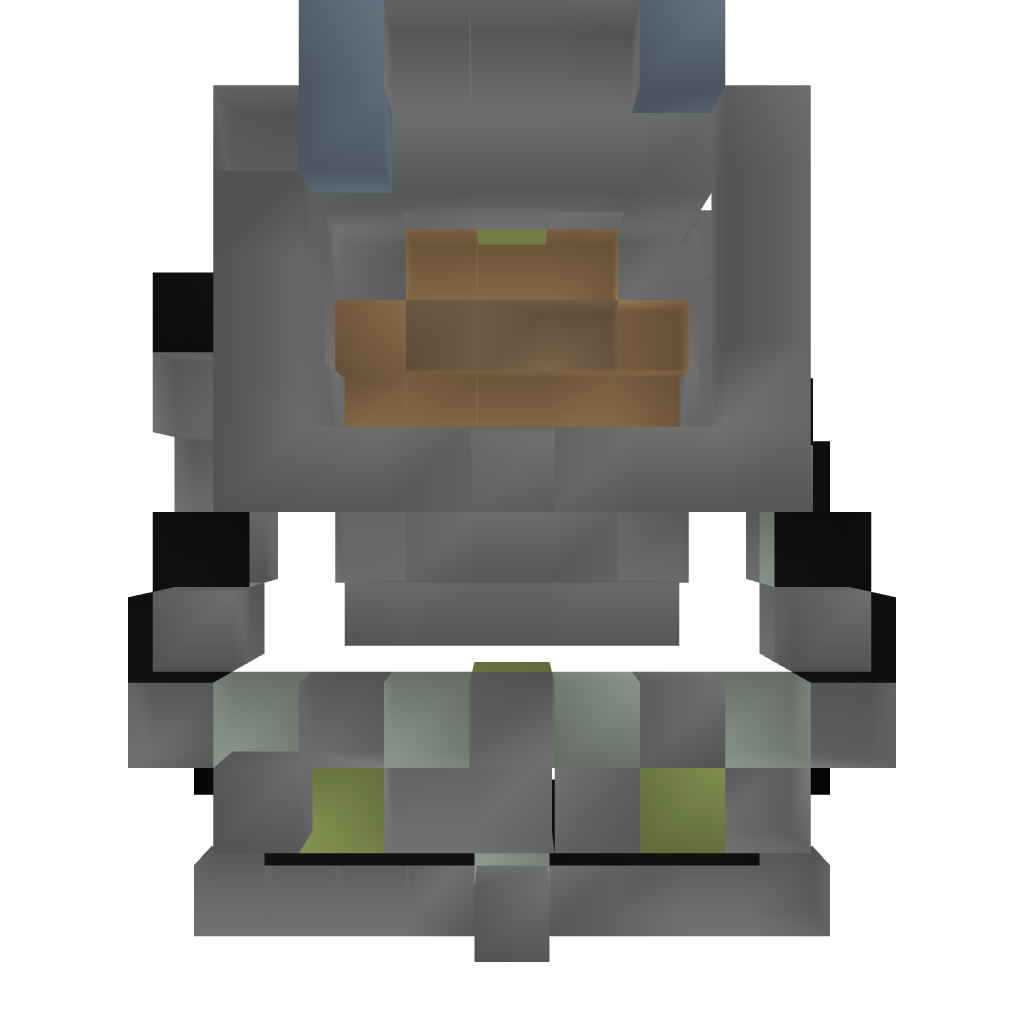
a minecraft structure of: improved  redstone door